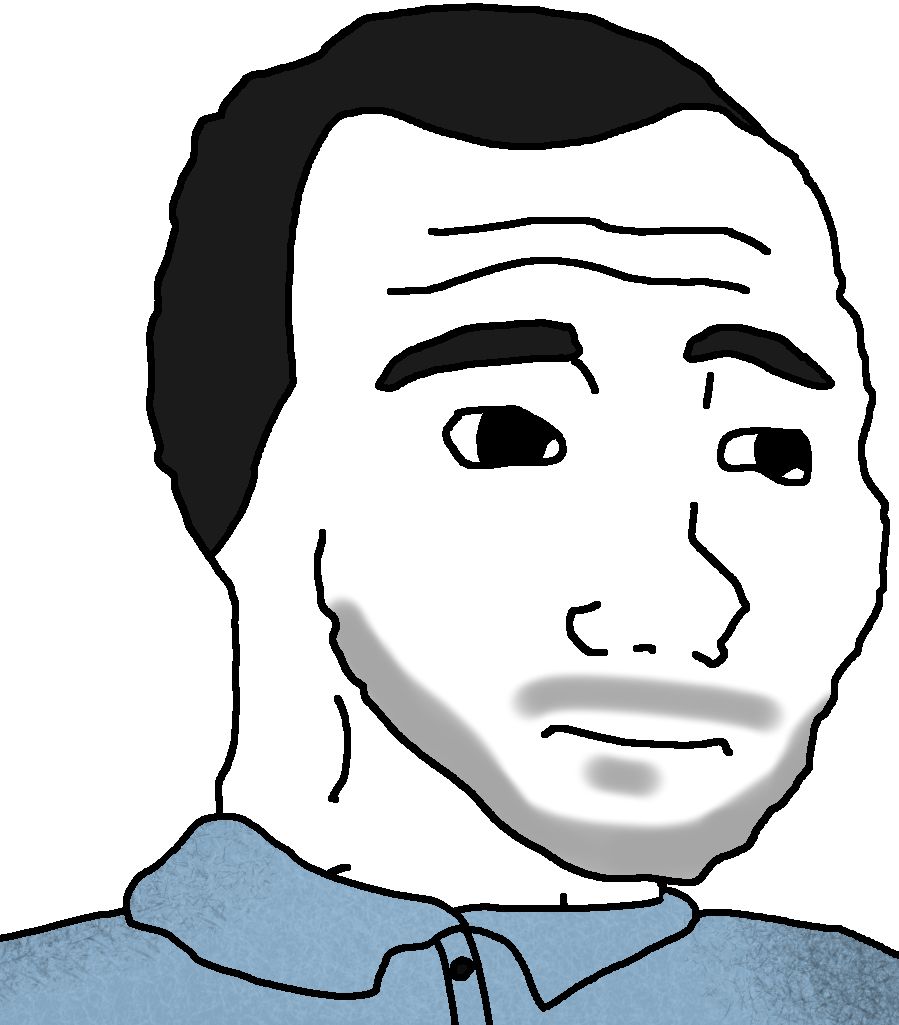
Label: 5_Doomer